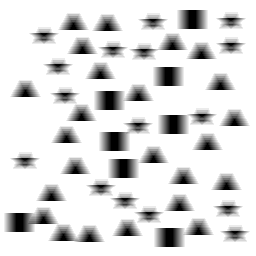
Squares: 8
Triangles: 24
Stars: 16
Total shapes: 48